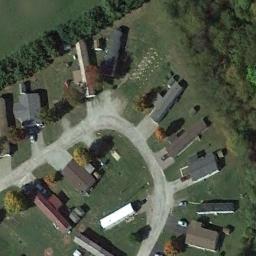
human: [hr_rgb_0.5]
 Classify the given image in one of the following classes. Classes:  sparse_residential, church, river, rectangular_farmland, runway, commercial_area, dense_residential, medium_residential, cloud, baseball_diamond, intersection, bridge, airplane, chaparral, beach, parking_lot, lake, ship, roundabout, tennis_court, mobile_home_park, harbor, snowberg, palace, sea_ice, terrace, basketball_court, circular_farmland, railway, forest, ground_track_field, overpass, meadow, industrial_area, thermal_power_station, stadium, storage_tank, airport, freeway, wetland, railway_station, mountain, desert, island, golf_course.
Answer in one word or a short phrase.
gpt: mobile_home_park